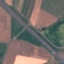
Label: Highway